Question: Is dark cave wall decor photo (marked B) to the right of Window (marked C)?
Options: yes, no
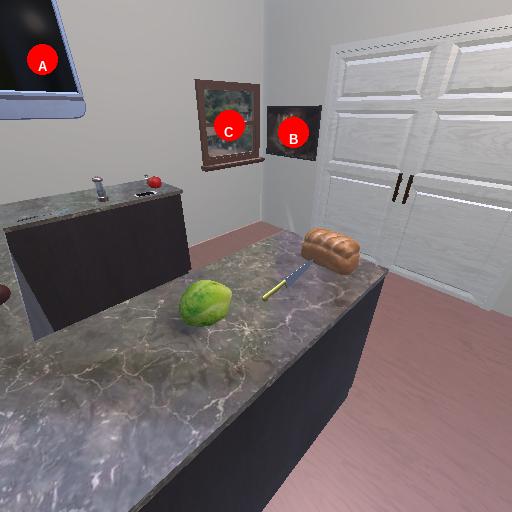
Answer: yes